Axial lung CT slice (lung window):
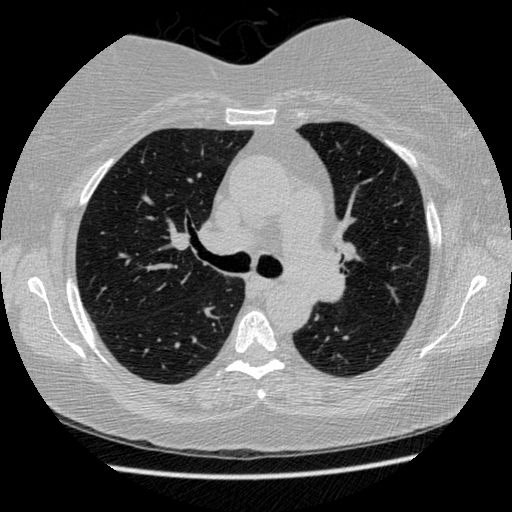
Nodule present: no